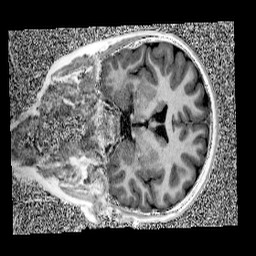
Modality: UNIT1
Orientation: coronal
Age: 9
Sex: male
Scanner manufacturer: siemens
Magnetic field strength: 3 T
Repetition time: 4 s
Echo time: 0.00299 s